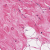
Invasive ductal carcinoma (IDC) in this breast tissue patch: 0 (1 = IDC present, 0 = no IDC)